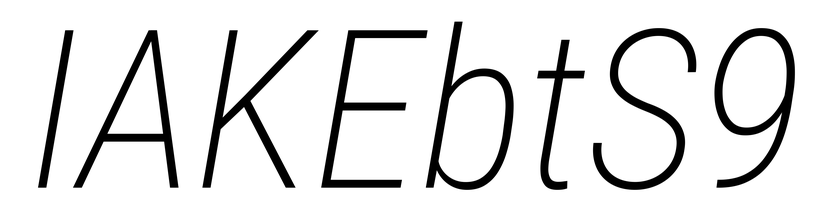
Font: Roboto-Italic_Condensed_ExtraLight_Italic